Question: I am trying to make a heatmap that can be read in html, it is currently outputting the data properly, but the heatmap coloring is based off the max value in each column not on the max value in the data I am not sure how to go about changing this so the heatmap is based on all the data.
'''
from flask import *
import pandas as pd
import seaborn as sns
app = Flask(__name__)
@app.route("/Matrix")
def show_tables():
cm = sns.light_palette("red", as_cmap=True)
df = pd.read_csv('matrix.csv', header=0, index_col=0, na_filter=False)
df = df.sort_index(ascending=False)
html = (df.style.background_gradient(cmap=cm).render())
return render_template('view.html', tables=[html])
if __name__ == "__main__":
app.run(debug=True)
'''
Heatmap Table Output:

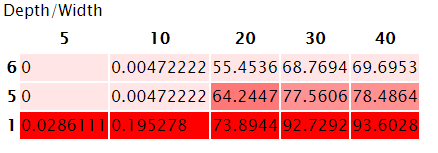
Answer: You'll want to break off from what you're doing and go read the documentation for 'pandas' (<URL>
In short you'll need to write your own style function (modified from the documentation)
'''
import pandas as pd
import numpy as np
import seaborn as sns
df = pd.DataFrame(np.random.random(size=(10, 5)))
def highlight_max(data):
cm = sns.light_palette("red", as_cmap=True)
# have to convert the color map colors to hex values for the CSS to work
# if you have a better way of doing the RGBA -> HEX conversion use that
# this is awful but works
hex_colors = ['#{:02x}{:02x}{:02x}'.format(*(np.asarray(cm(v)) * 255).astype(int)) for v in data.values.ravel()]
colors = ['background-color: {}'.format(h) for h in hex_colors]
return pd.DataFrame(np.asarray(colors).reshape(*data.shape),
index=data.index,
columns=data.columns)
df.style.apply(highlight_max, axis=None) # axis none to apply to whole DF in one go
'''